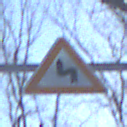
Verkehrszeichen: DoppelkurveZunaechstLinks
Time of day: MorningAfternoon
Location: Outdoor (Nature)
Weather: Clear
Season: Winter
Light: Natural